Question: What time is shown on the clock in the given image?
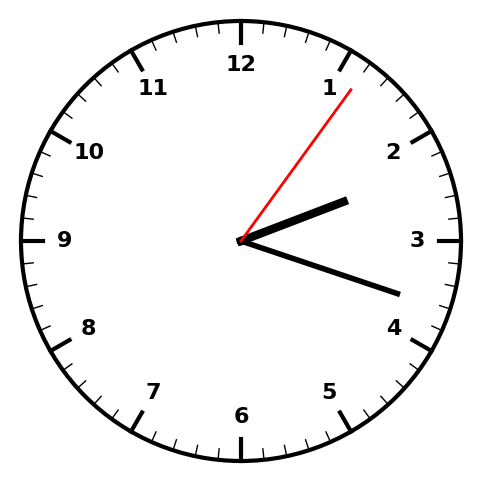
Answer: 02:18:06